Question: I am trying to make the black and white mask. Below image has mask of yellow color of chair. I am making it to white and else everything as black. I have used this color [220, 211, 81] for a mask. If i am finding this pixel color it shows that there is nothing like this. What am i doing wrong ?
'''
import cv2
color_to_seek = [220, 211, 81]
original = cv2.imread('image.png')
original = cv2.cvtColor(original, cv2.COLOR_BGR2RGB)
amount = 0
for x in range(original.shape[0]):
for y in range(original.shape[1]):
r, g, b = original[x, y]
if (r, g, b) == color_to_seek:
amount += 1
print(amount)'
'''
Image:
I am expecting that yellow mask should replaced by white pixels and everything as black. Is there a difference between mask or pixel color ?. Elaborate little bit ?
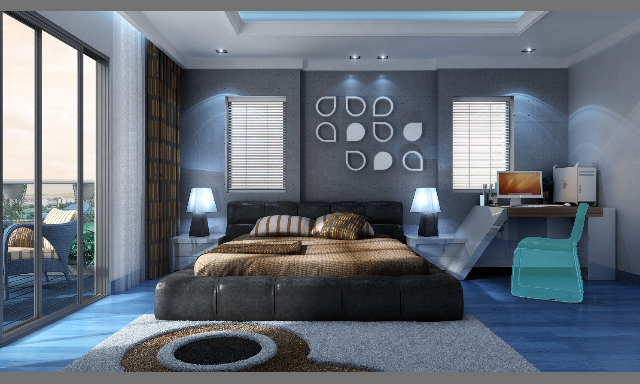
Answer: As pointed by <URL> using the exact color value may be not the best way for the mask extraction.
Using ranges for color comparisons and using color space that has separate luminance and color channels (HSV or LAB for example) could improve results:
<URL>
You may need to find thresholds that have an acceptable number of false positives/false negatives for your specific application.
Example:
'''
import cv2
import numpy as np
image = cv2.imread('room.png')
color_to_seek_rgb = np.array([142, 140, 60])
color_to_seek_hsv = cv2.cvtColor(color_to_seek_rgb.reshape(1, 1, 3).astype(np.uint8), cv2.COLOR_BGR2HSV).flatten()
image_hsv = cv2.cvtColor(image, cv2.COLOR_BGR2HSV)
# using lower values for H channel as it encodes luminance not a color information
lower_bound = color_to_seek_hsv - [10, 20, 20]
upper_bound = color_to_seek_hsv + [10, 20, 20]
mask = cv2.inRange(image_hsv, lower_bound, upper_bound)
cv2.imwrite("mask.jpg", mask)
'''